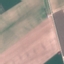
Land use / land cover: AnnualCrop